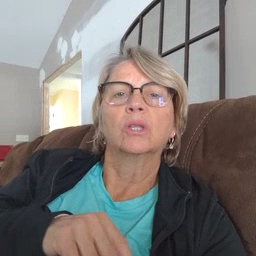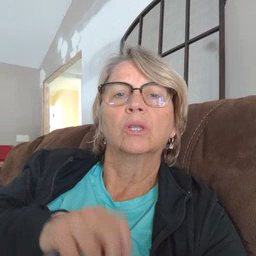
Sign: fish